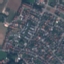
Land use / land cover class: Residential